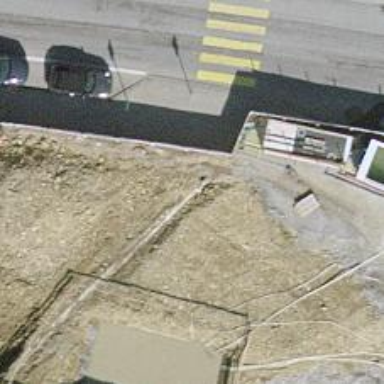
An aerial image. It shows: Bus stop with shelter for public transport.